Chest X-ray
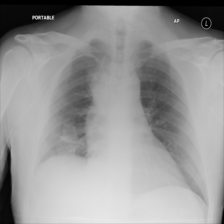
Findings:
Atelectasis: negative
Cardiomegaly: negative
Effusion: negative
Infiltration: negative
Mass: negative
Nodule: negative
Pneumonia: negative
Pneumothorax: negative
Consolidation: negative
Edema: negative
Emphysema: negative
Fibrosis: negative
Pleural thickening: negative
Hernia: negative